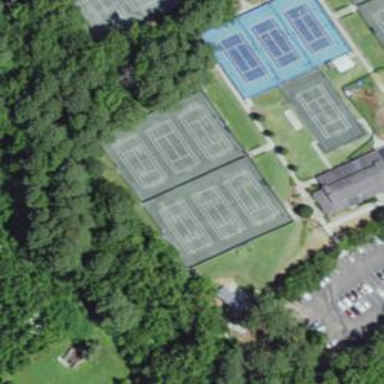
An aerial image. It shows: Tennis court on the leisure land pitch.